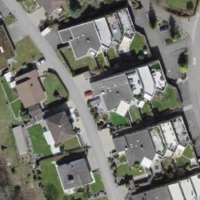
EUNIS habitat code: 54
Species observed at this site:
Poa annua